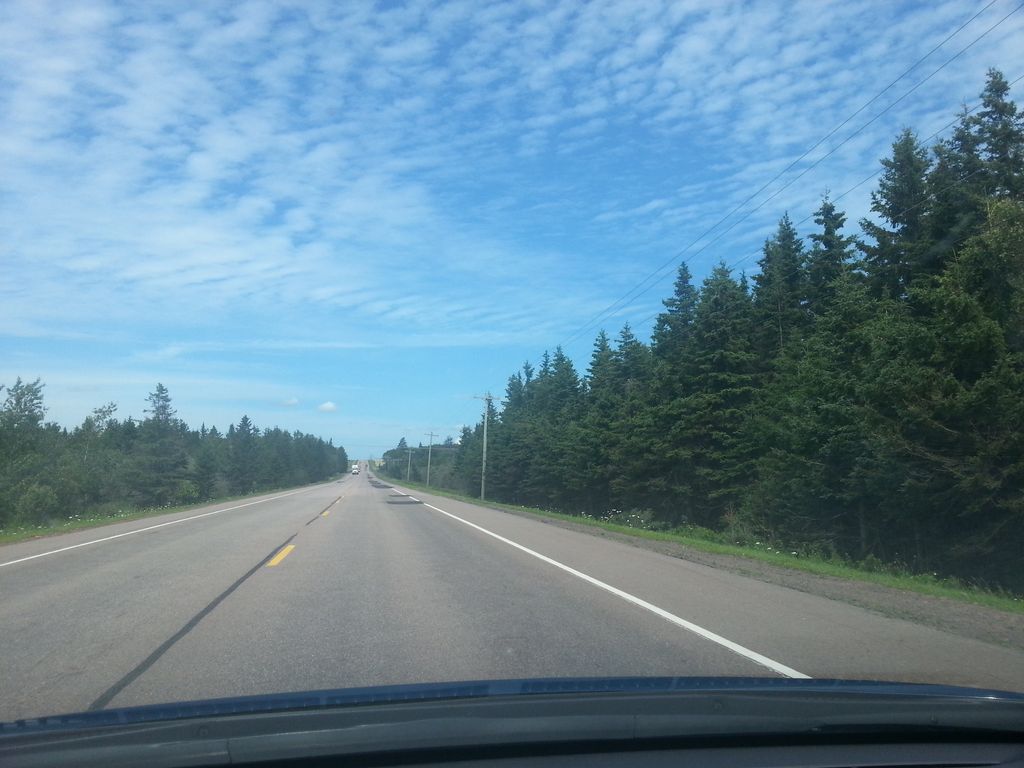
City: charlottetown